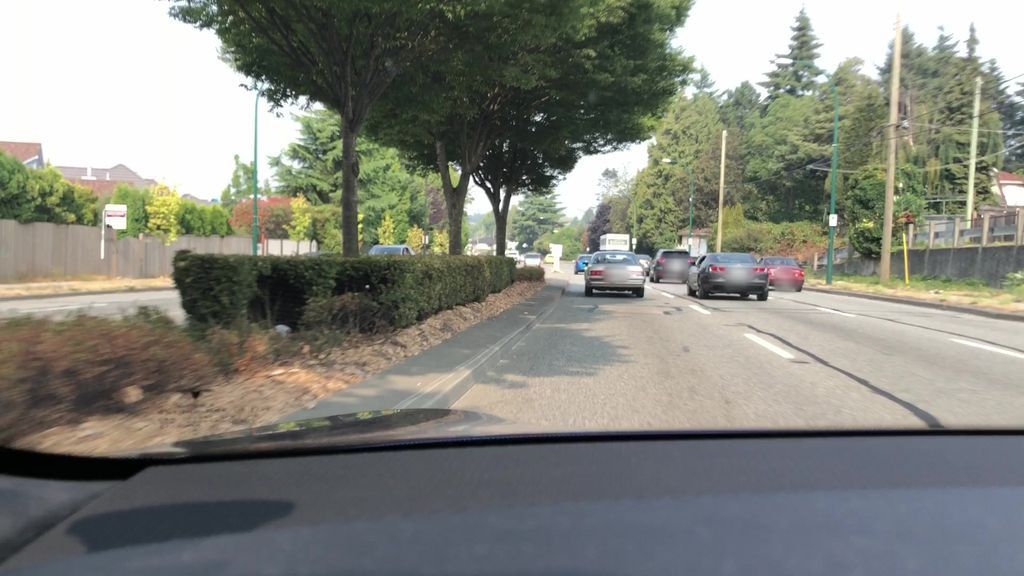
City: vancouver